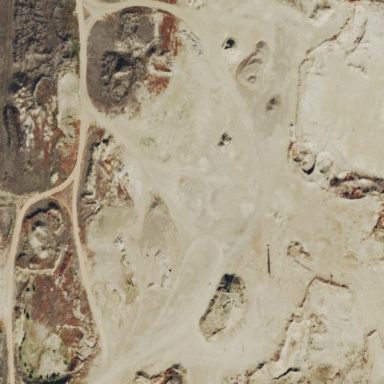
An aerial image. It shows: Quarry area.